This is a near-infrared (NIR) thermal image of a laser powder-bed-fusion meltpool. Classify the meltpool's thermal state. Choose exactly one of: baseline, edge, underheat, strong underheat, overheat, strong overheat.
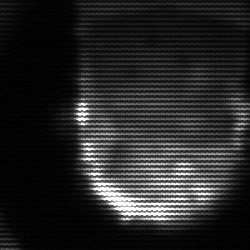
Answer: baseline